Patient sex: M
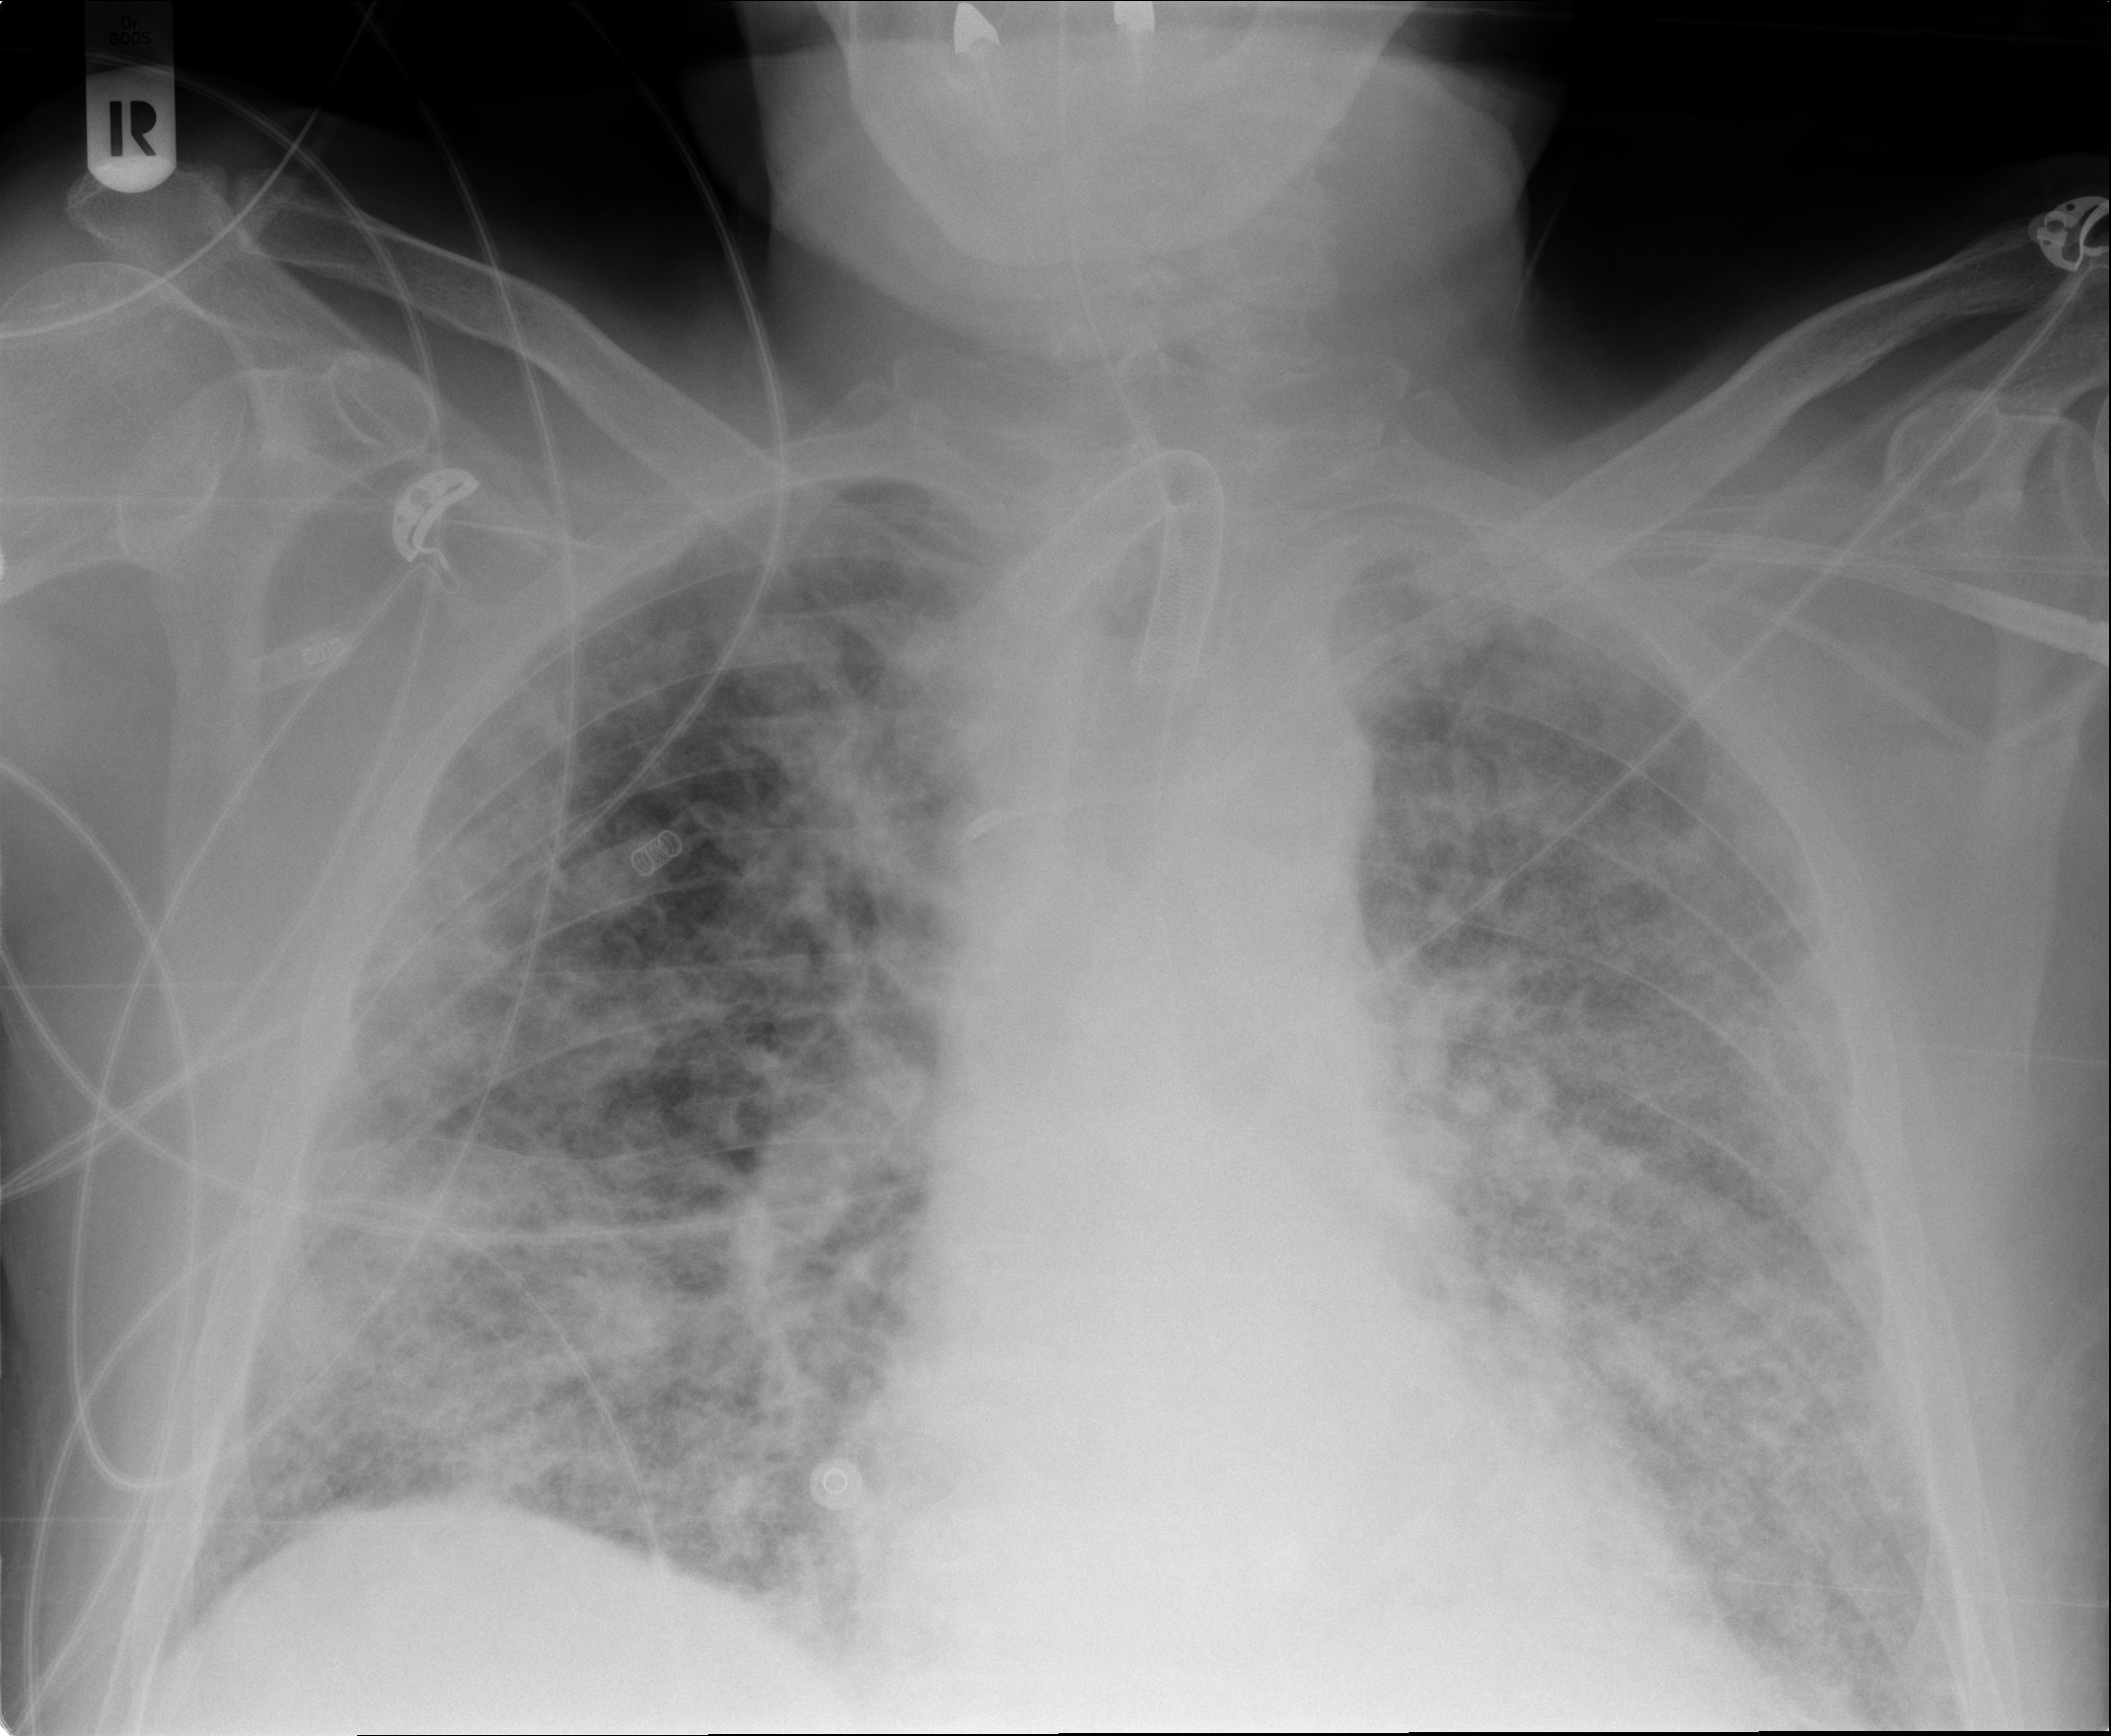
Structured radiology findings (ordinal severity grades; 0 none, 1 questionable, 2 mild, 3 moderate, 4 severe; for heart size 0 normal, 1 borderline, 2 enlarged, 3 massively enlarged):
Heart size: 0
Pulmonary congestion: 2
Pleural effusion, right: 0
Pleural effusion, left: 1
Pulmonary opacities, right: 3
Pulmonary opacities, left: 4
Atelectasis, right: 3
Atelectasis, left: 3